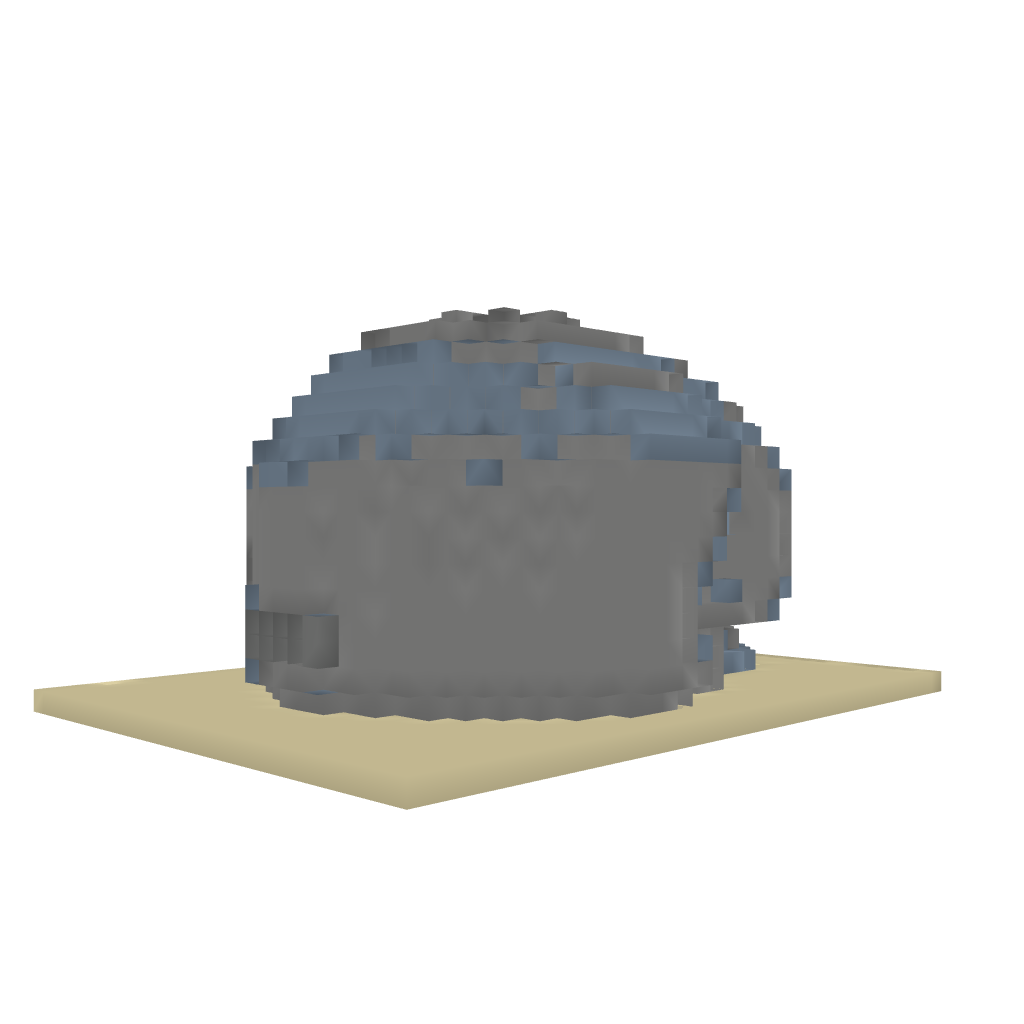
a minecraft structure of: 3d skull house